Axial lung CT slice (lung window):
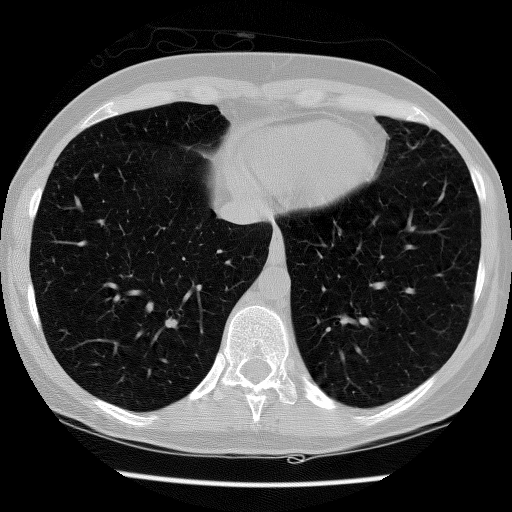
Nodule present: no